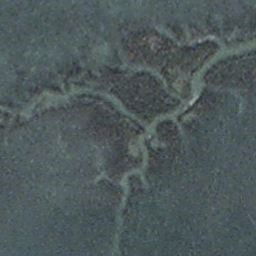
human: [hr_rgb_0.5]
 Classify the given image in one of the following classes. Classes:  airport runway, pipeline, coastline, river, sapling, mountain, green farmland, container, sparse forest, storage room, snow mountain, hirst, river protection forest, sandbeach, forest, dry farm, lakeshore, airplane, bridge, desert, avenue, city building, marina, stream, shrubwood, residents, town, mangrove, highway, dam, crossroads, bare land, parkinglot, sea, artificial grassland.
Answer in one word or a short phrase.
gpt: stream